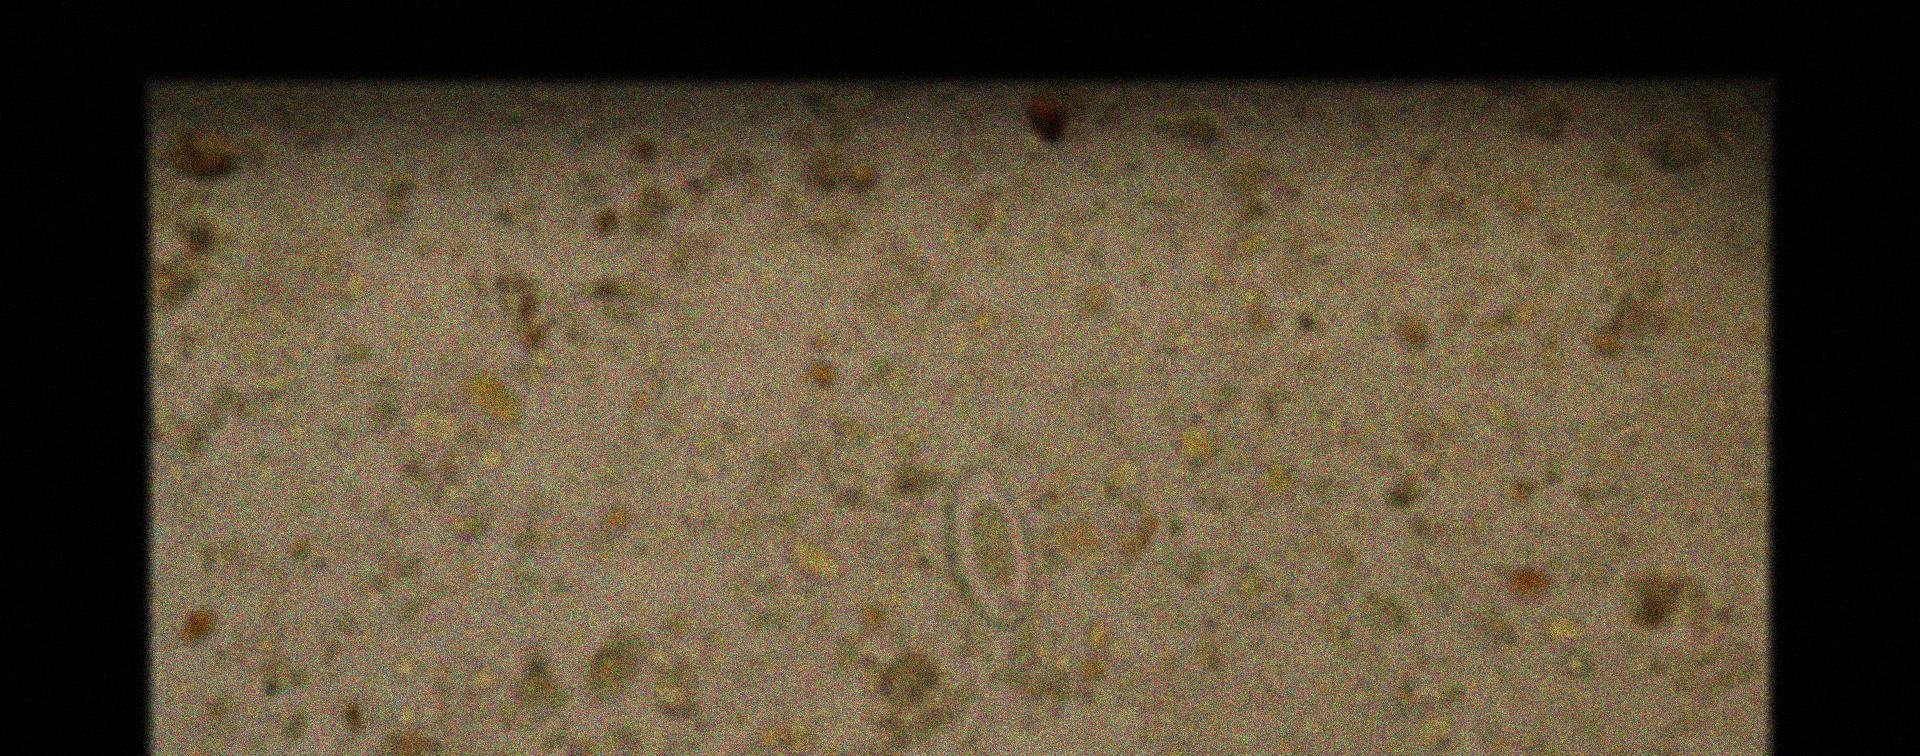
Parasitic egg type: Enterobius vermicularis